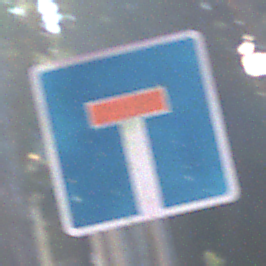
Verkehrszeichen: Sackgasse
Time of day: MorningAfternoon
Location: Outdoor (Suburban)
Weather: Clear
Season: NotSpecified
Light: Natural